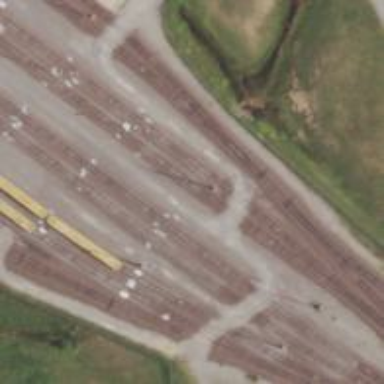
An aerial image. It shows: Level crossing along the railway.